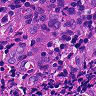
Metastatic tissue present: yes